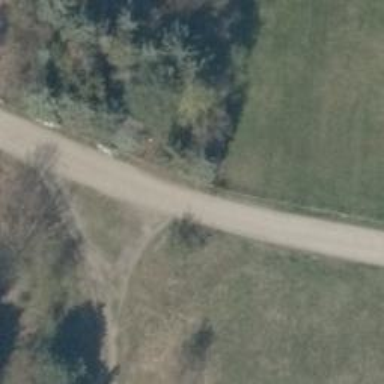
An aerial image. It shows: Residential road with compacted surface.